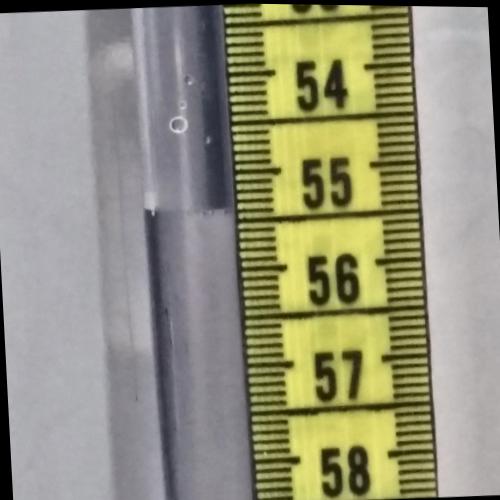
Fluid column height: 55.4 cm